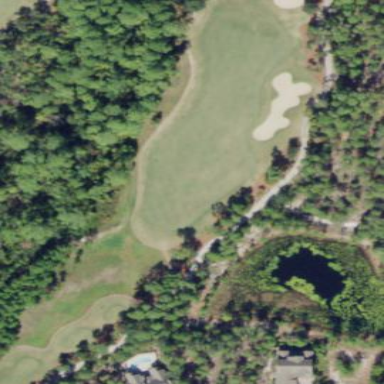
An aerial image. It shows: Golf course surrounded by greenery.